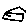
Label: house